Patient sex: M
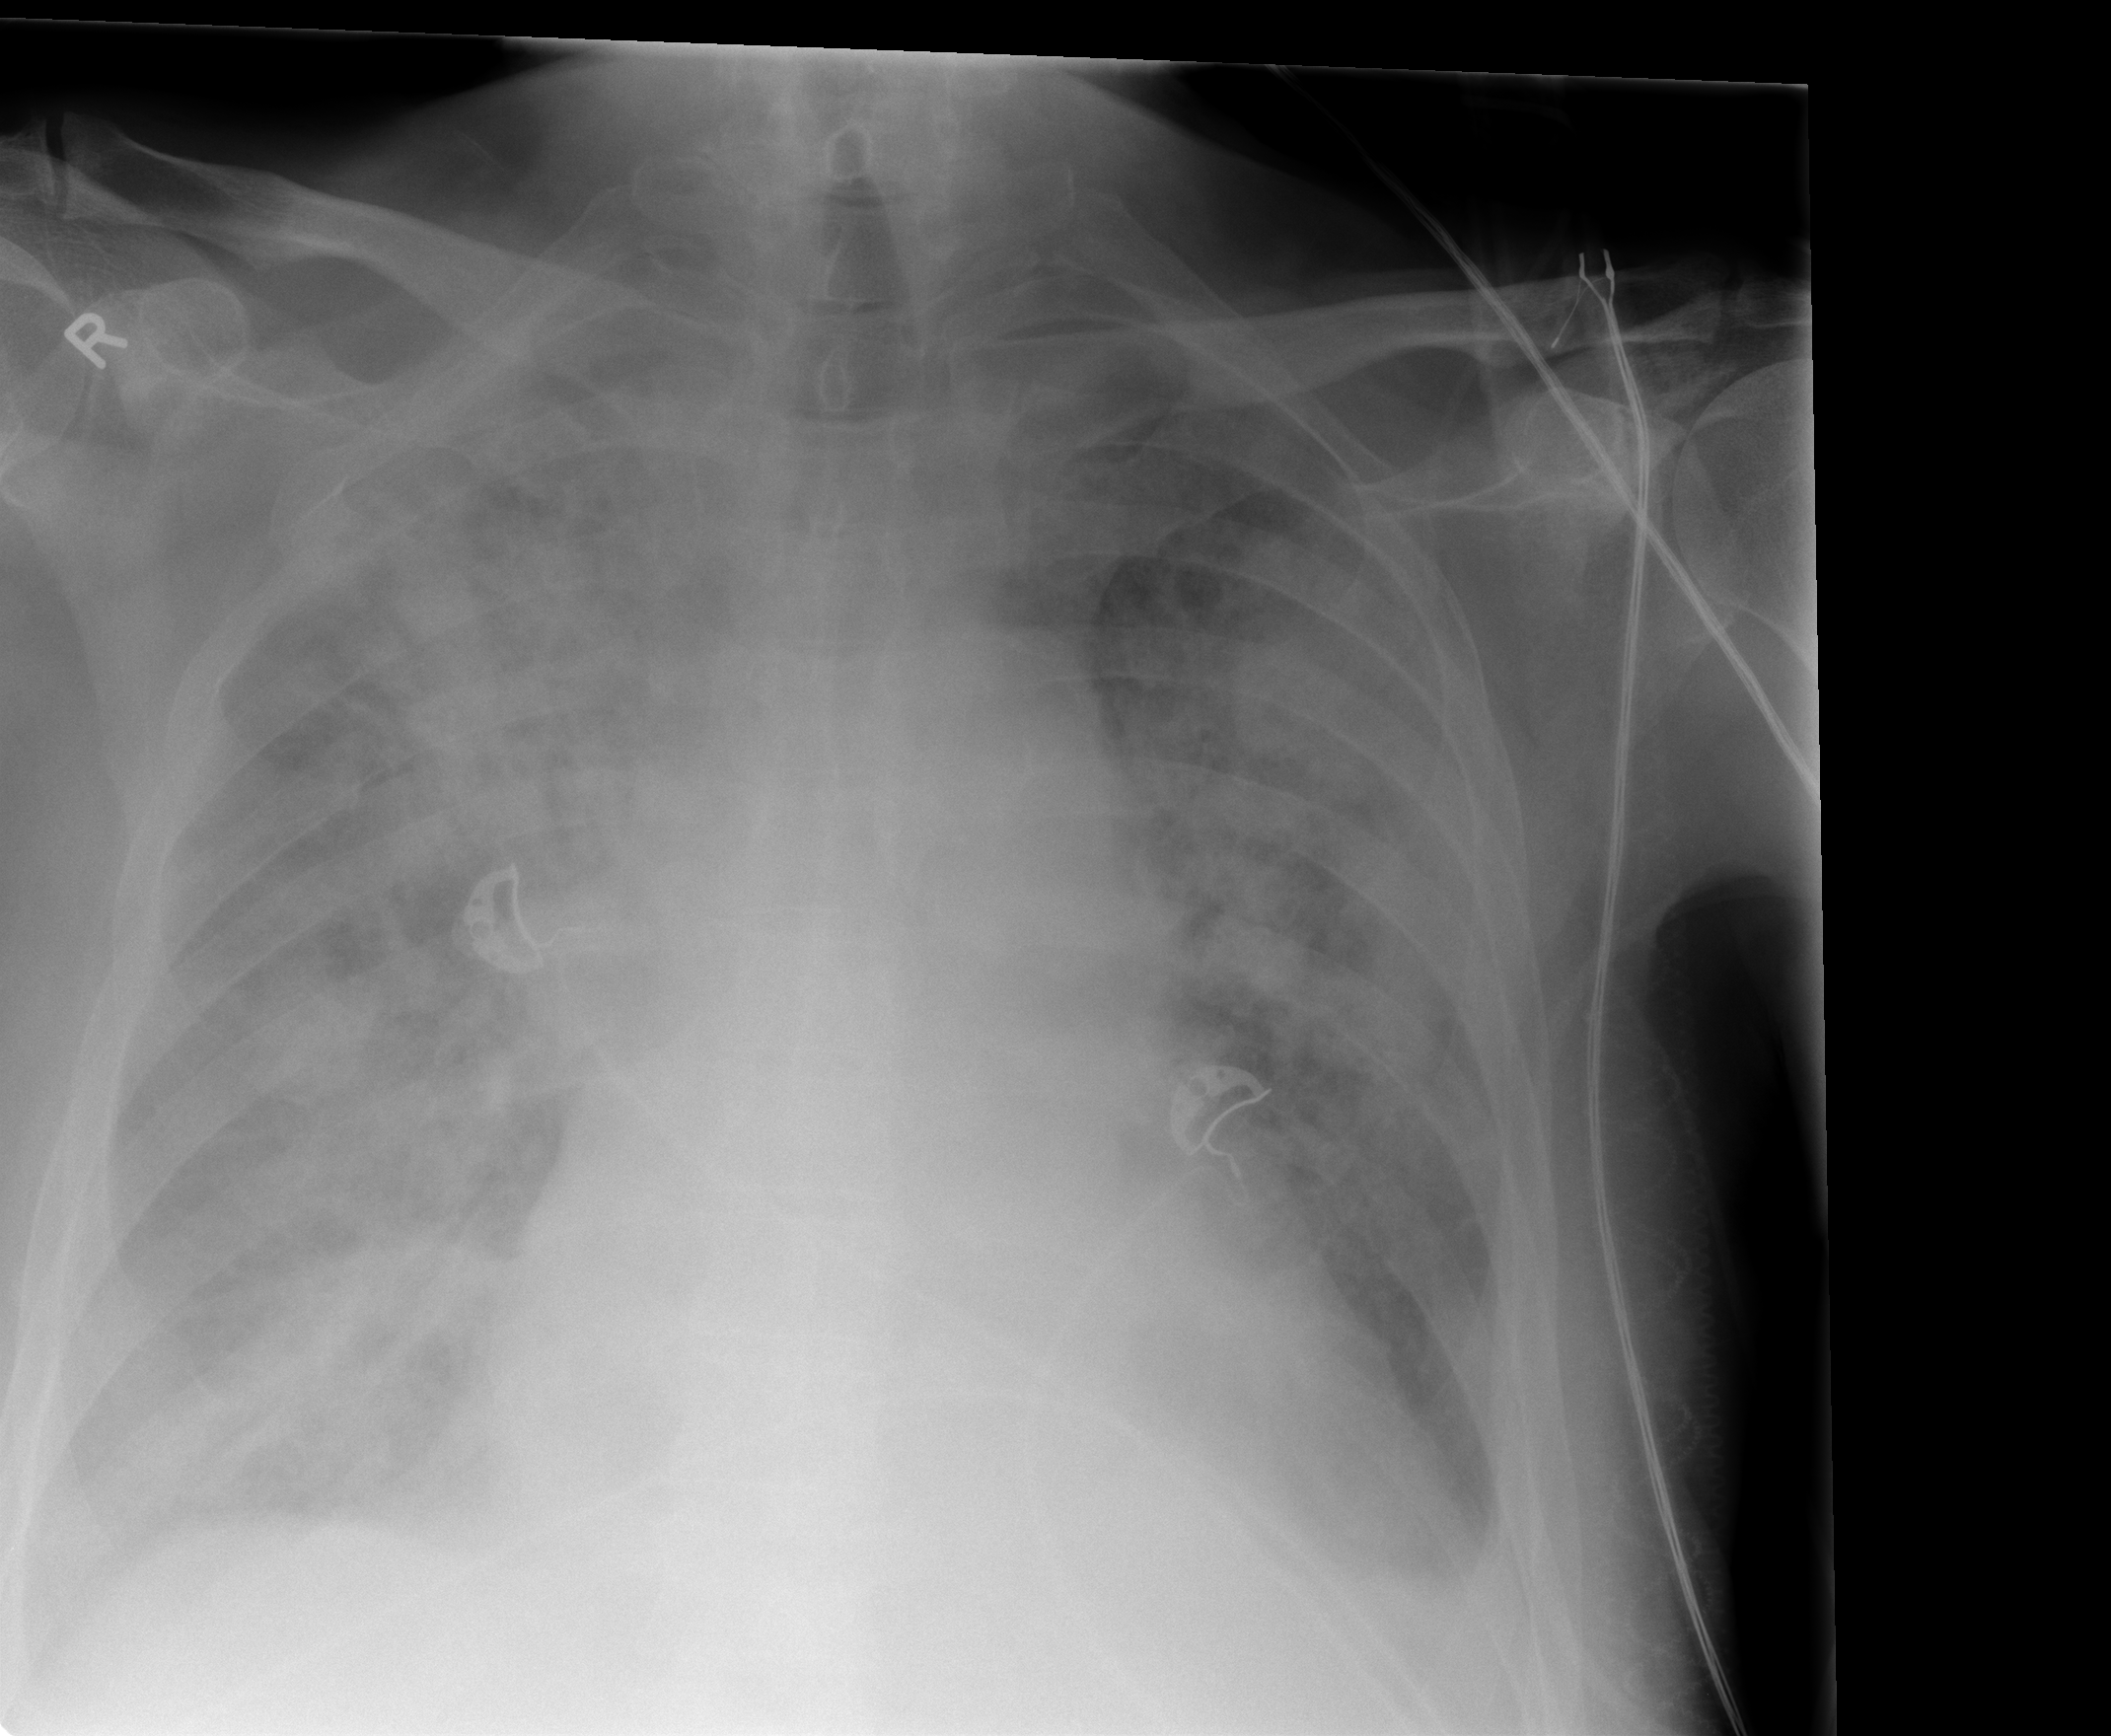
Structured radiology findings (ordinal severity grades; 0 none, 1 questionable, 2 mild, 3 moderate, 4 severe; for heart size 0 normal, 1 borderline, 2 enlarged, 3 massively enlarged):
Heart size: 2
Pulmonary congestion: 3
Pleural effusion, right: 2
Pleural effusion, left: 2
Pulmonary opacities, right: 3
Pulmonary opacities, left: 3
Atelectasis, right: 3
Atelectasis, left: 3